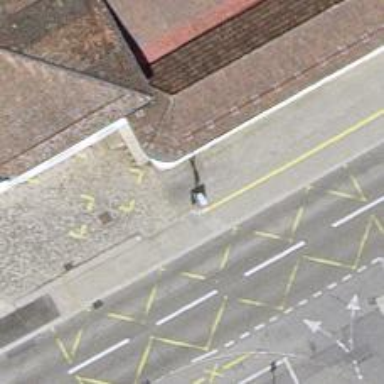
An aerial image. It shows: Bus stop with platform for public transport.